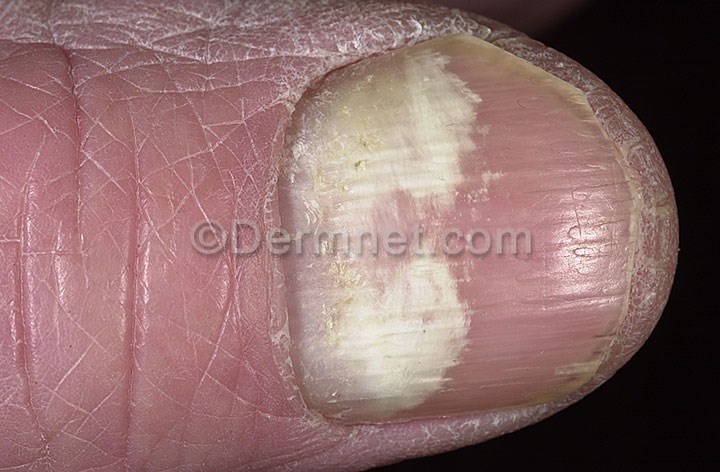
Disease: Nail Fungus and other Nail Disease